Field crop: tomato
Growth stage: 1
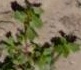
Species: portulaca